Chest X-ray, PA view. Patient: 45 years old, sex M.
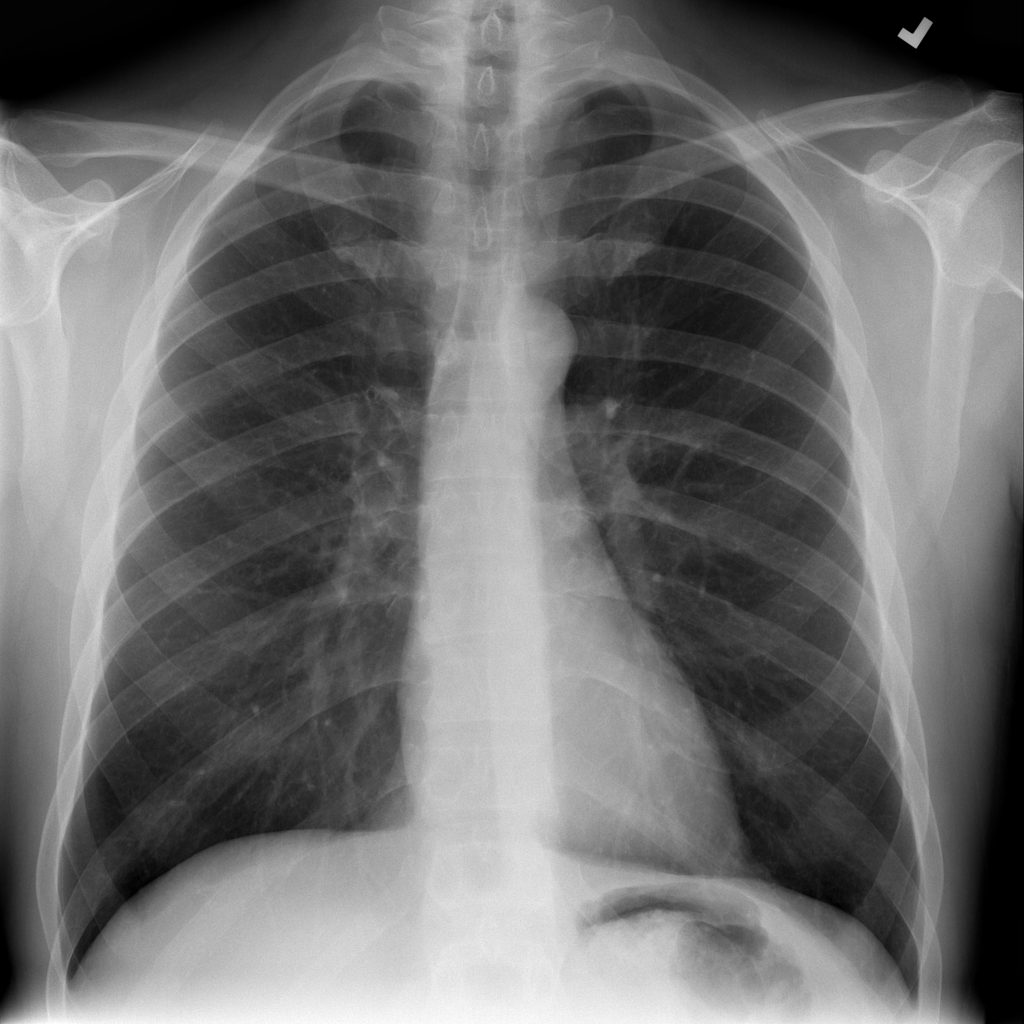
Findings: No Finding